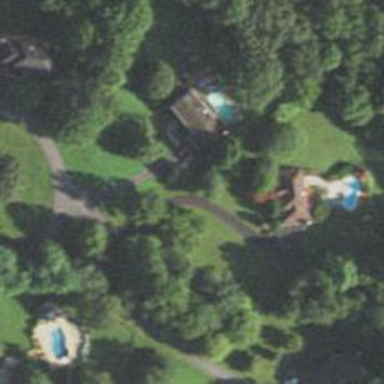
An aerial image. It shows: Driveway.